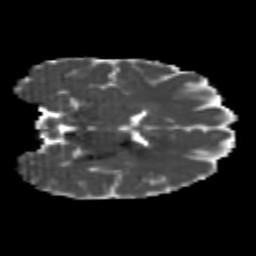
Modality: MD
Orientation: coronal
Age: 25
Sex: female
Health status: healthy
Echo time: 0.074 s